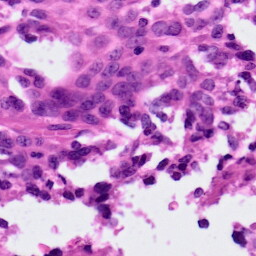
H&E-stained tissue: Ovarian